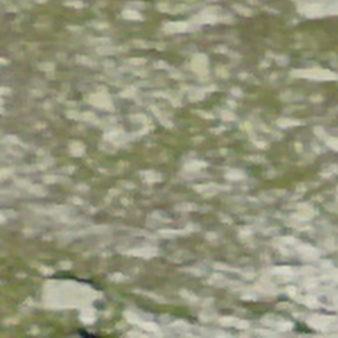
Label: other